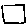
Label: square